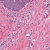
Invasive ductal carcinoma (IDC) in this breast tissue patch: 0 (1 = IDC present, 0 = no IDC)